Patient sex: F
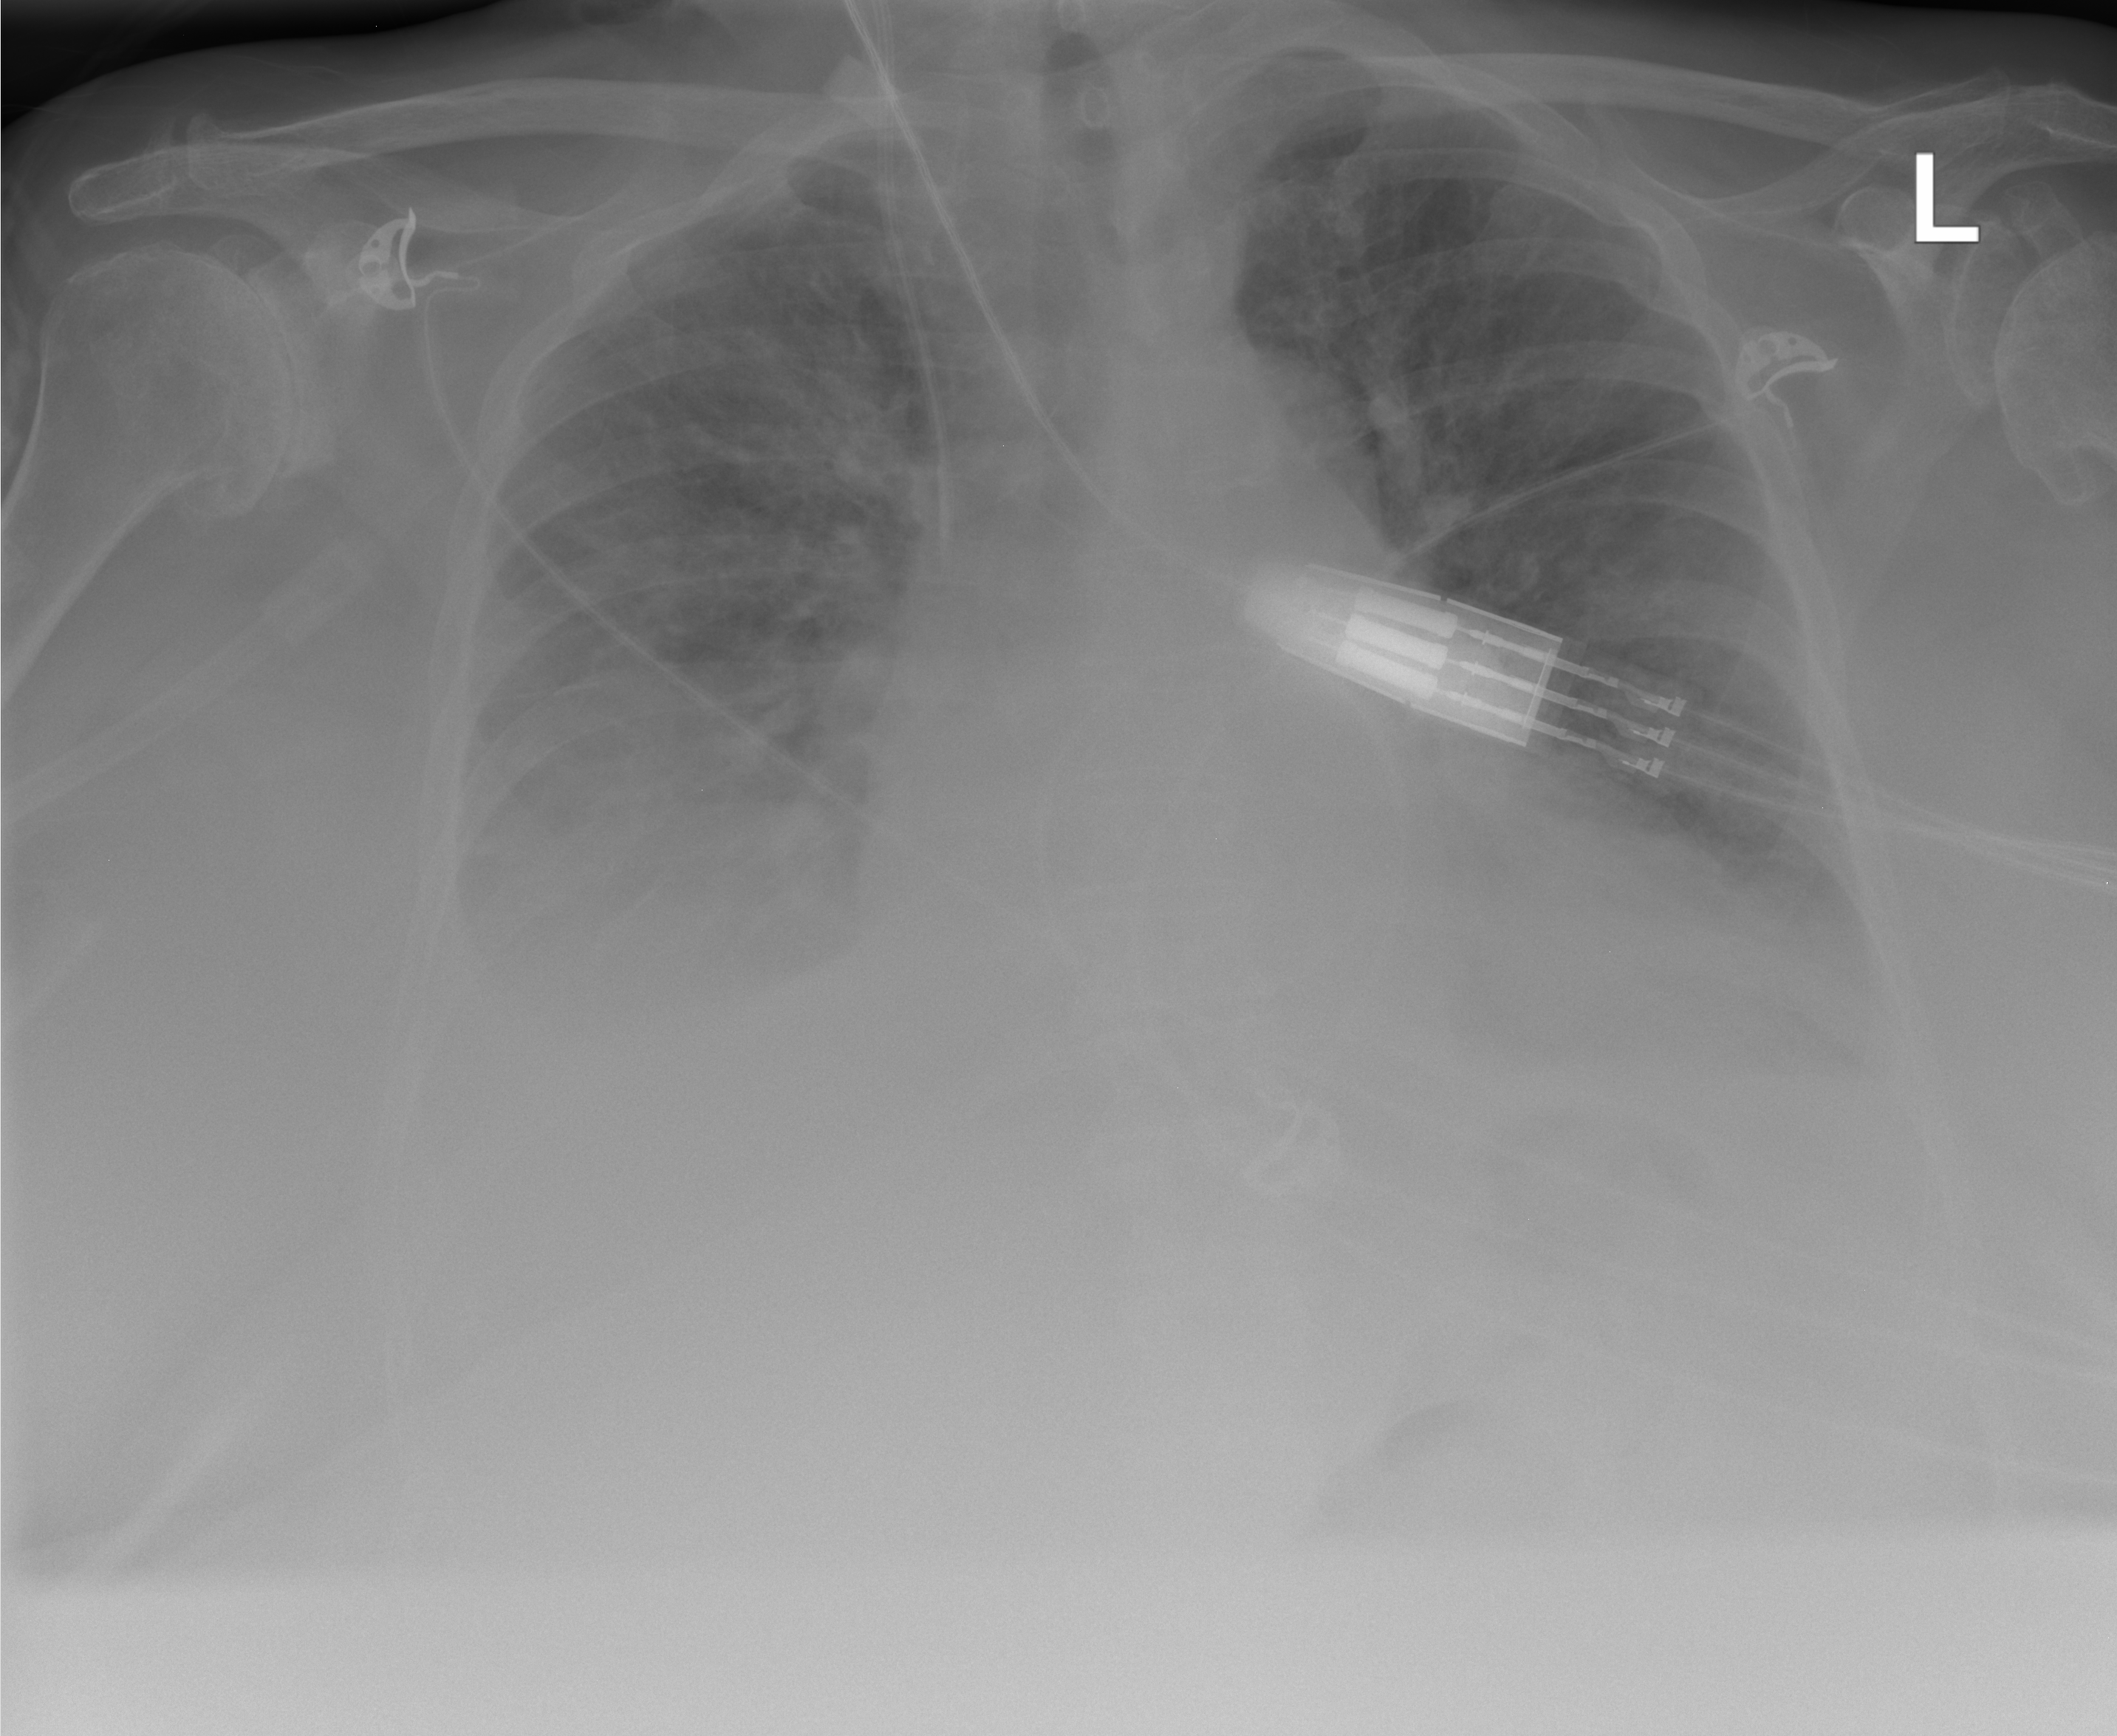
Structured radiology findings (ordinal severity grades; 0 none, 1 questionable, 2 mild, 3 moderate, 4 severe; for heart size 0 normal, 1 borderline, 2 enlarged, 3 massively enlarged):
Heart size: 1
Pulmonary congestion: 2
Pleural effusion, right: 3
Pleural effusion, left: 3
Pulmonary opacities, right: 2
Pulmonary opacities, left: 2
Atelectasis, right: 2
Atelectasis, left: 2